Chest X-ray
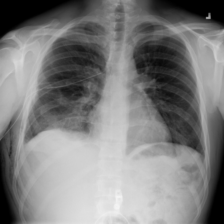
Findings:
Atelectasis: negative
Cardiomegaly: negative
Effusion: negative
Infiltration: positive
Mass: negative
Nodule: negative
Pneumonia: negative
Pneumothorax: negative
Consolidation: negative
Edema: negative
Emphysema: negative
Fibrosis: negative
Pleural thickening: negative
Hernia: negative